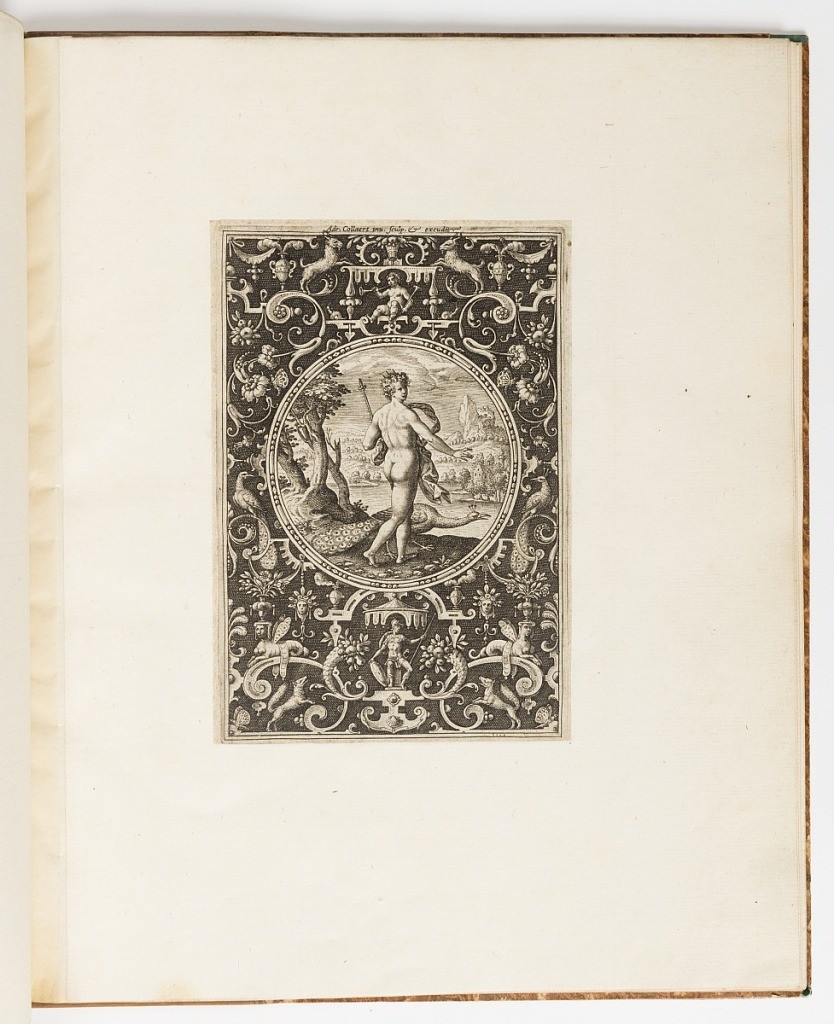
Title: Juno, plate from a suite of 6 ornamental designs with the Judgement of Paris
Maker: Adriaen Collaert, Flemish, ca. 1560 – 1618
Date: ca. 1690
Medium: Engraving on laid paper
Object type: Print
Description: A contestant for Paris' apple, Juno carries a scepter and is accompanied by a peacock, her identifying attribute. The figure is set within a medallion on a dark field (sur fond noir) decorated with intricate grotesques.